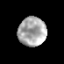
Tissue: prostate
Cell type: T cells
Senescence score: 0.3372
Nuclear area (px): 796
Mean DAPI intensity: 169.854